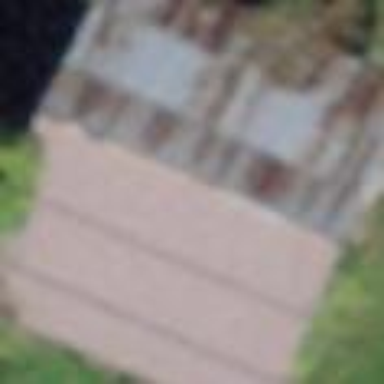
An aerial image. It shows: Rural barn.